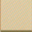
Piece: xx